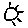
Label: sun